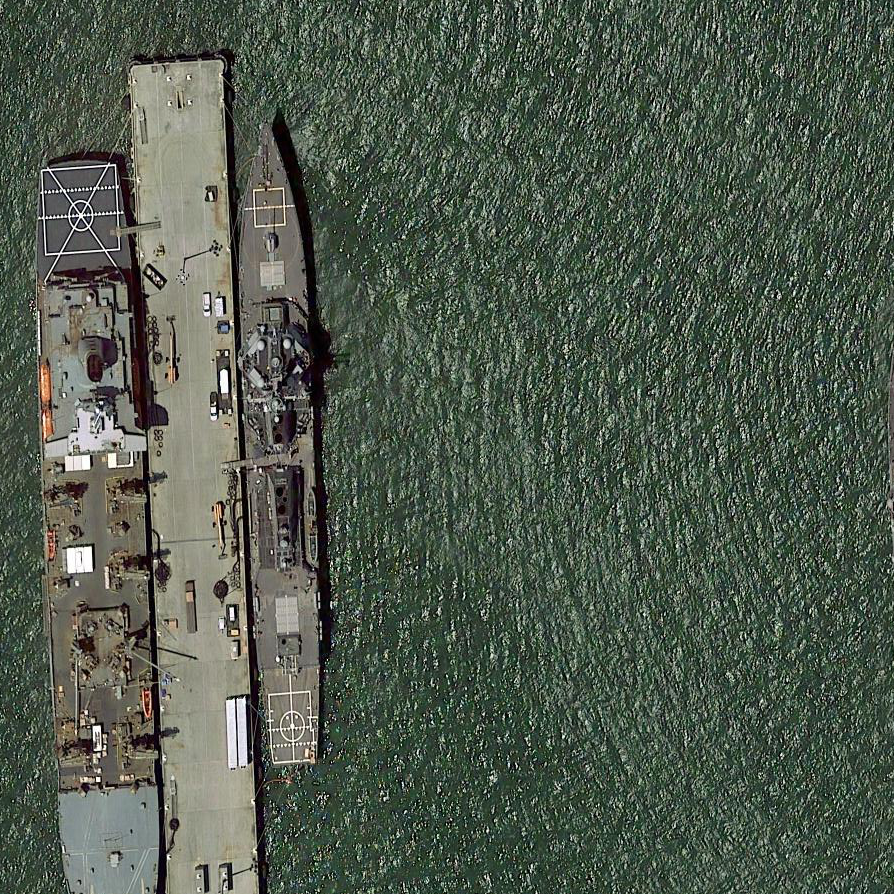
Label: destroyer